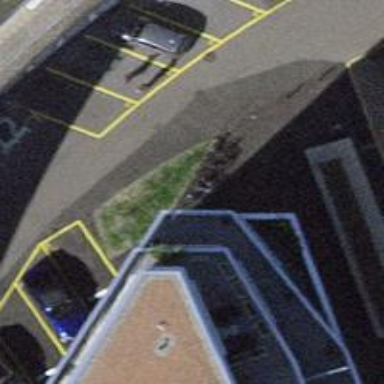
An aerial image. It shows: Bicycle parking area with stands.